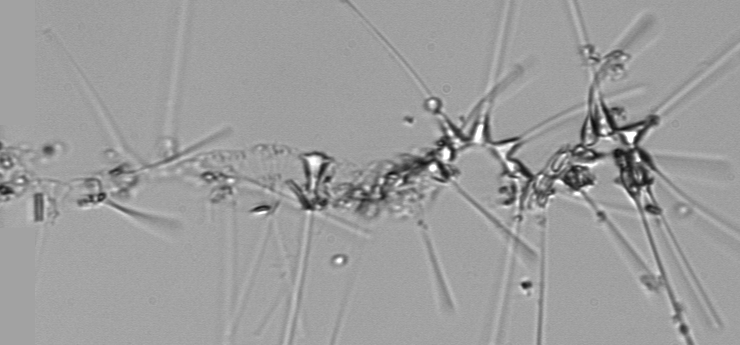
Label: Asterionellopsis_glacialis